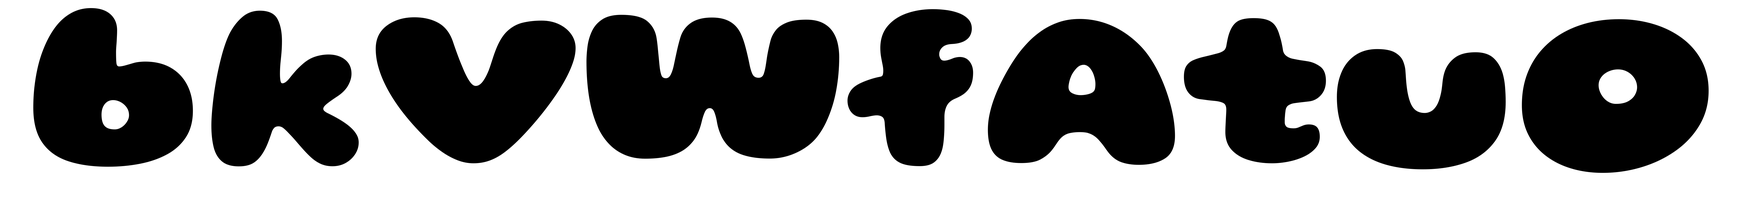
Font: Gluten_Black